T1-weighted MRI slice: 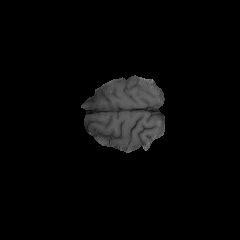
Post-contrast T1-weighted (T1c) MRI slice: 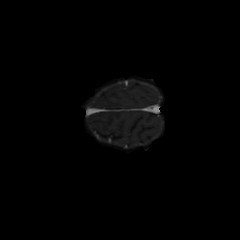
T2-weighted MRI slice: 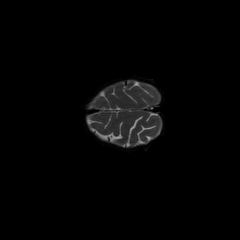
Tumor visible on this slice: yes